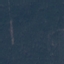
Land use / land cover class: Forest